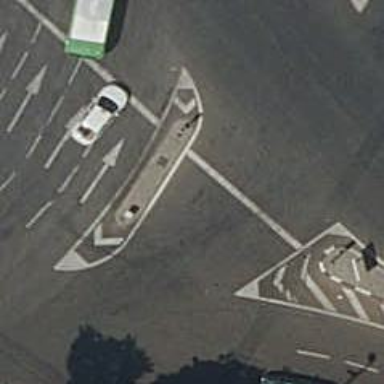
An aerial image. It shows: Road with traffic signals.